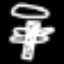
Label: angel